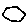
Label: hexagon